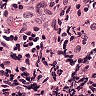
Metastatic tissue present: no